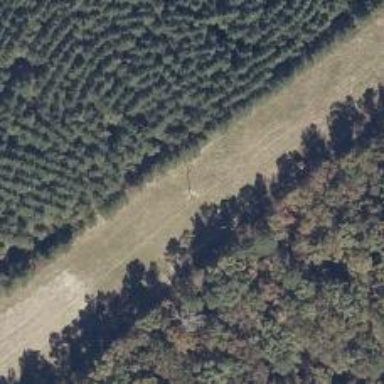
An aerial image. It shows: Power pole.